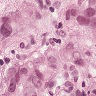
Metastatic tissue present: yes